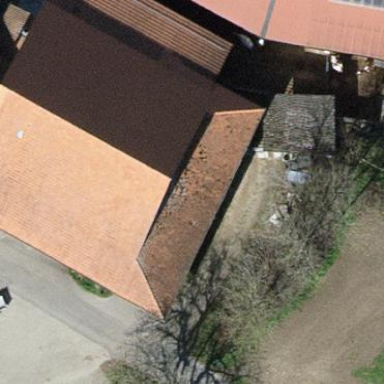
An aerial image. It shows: Farm auxiliary building.